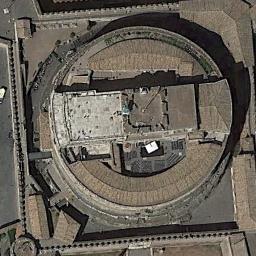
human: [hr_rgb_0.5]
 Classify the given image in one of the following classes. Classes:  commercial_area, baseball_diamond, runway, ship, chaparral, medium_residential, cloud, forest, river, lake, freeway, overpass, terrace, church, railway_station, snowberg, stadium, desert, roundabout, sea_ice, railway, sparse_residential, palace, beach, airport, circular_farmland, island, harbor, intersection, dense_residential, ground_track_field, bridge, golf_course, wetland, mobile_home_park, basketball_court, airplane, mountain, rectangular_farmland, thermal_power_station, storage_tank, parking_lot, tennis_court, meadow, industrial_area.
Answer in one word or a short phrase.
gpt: palace